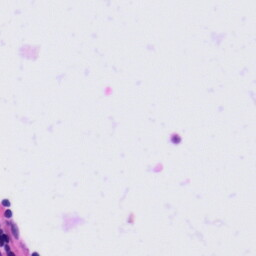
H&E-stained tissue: Tonsil